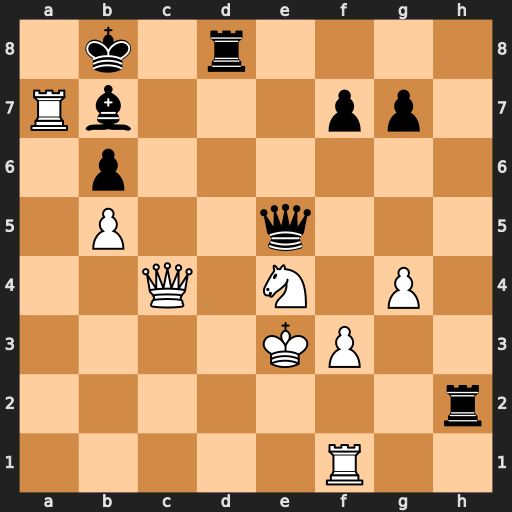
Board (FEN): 1k1r4/Rb3pp1/1p6/1P2q3/2Q1N1P1/4KP2/7r/5R2
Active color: w
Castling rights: -
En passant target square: -
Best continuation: Rxb7+ Kxb7 Qc6+ Ka7 Ra1+ Qxa1 Qc7+ Ka8 Qxd8+